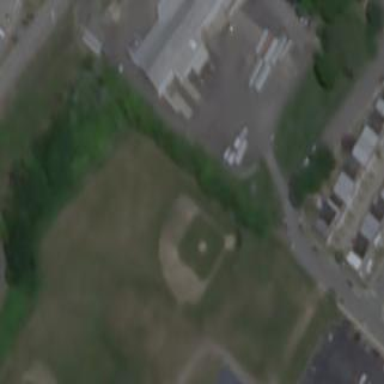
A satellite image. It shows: Baseball pitch for leisure land activities.